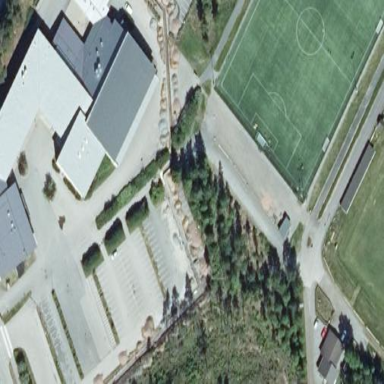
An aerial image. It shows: School.